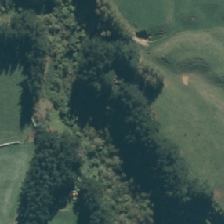
Land cover: deciduous_hardwood